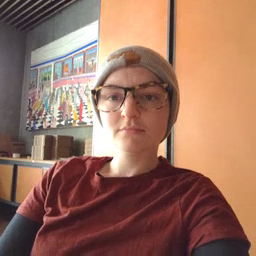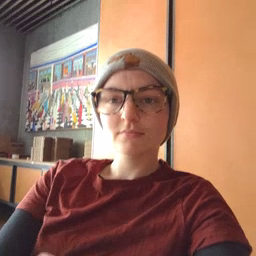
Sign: giraffe